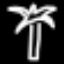
Label: palm tree